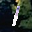
Label: 1